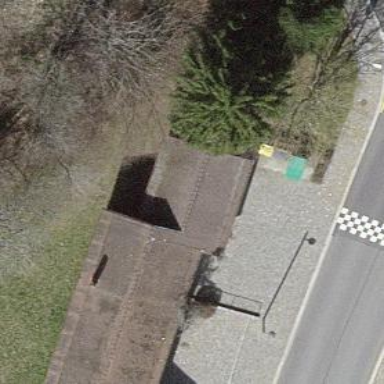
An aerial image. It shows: Garage.